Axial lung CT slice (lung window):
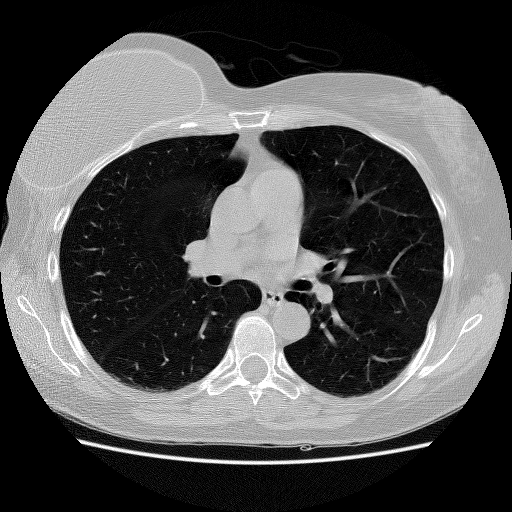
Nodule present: no